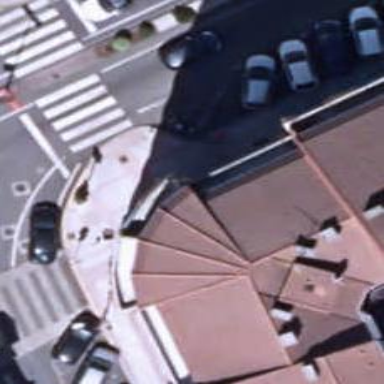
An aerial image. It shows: Café.